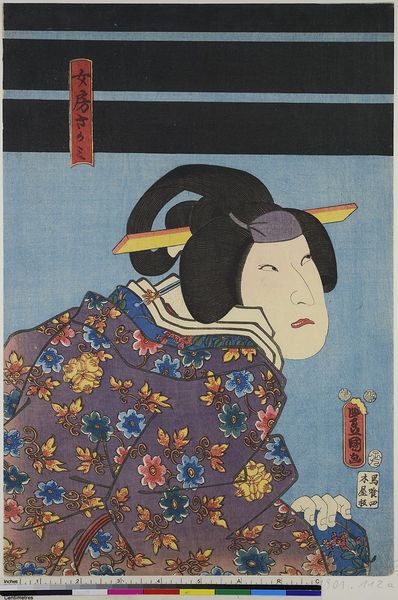
Titel: Die Schauspieler Arashi Rikan III als Hofdame Sakami und Ichikawa Danjuro VIII als Kumagai Jiro
Künstler: Utagawa Kunisada
Standort: Hamburg
Institution: Museum für Kunst und Gewerbe Hamburg
Schlagwörter: blau, blumen, frau, kleid, schmuck, theater, holzschnitt, japan, schlitzaugen, druckgraphik, druckgrafik, china, zeit, schauspieler, farbholzschnitt, schauspielerin, kimono, samurai, samurei, kabuki, edo, reproduktionen, druckerzeugnisse, ich bin raus, theateraufführung, ichi, futaba, gunki, sanurai